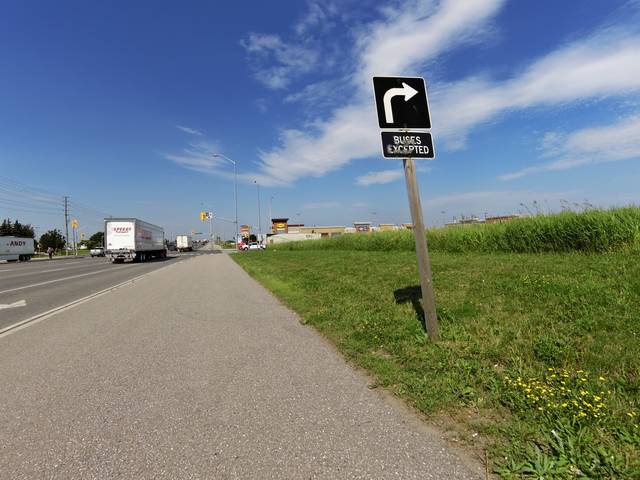
Region: Canada
Coordinates: 43.745, -79.693